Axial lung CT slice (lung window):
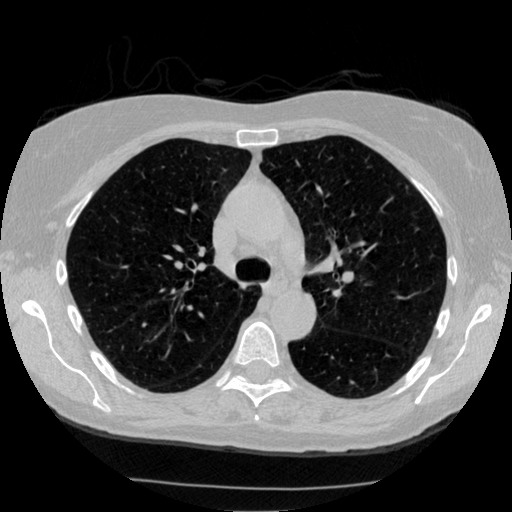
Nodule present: no